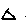
Label: triangle